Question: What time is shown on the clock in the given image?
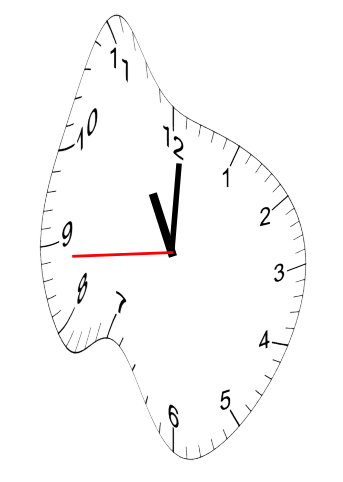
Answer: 11:00:44